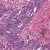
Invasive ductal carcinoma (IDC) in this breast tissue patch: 0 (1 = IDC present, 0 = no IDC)